Question: In the design I was given by my PM, I need to create speech bubbles as a means of calling out features or providing help to the user.

The bubble should be able to handle any amount of text thrown at it. For example, it could be 15 words or a 150. Yes, that would be a big bubble.
The user clicks on the help button (?) and the bubble should fade in and not disturb the surrounding UI elements.
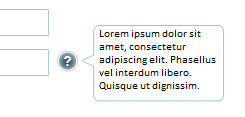
Answer: You can do it all with just css:
<URL>
except the fading in part. But that is simple jquery.
also if you have everything working correctly and only can't figure out the rounded border you can try the css attribute 'border-radius: #px;
it also has attributes for other browser compatibility:
'''
-webkit-border-radius: #px;
-moz-border-radius: #px;
'''